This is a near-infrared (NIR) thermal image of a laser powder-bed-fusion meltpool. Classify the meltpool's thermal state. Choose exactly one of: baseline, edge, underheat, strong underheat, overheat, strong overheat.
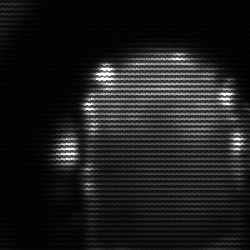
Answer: baseline